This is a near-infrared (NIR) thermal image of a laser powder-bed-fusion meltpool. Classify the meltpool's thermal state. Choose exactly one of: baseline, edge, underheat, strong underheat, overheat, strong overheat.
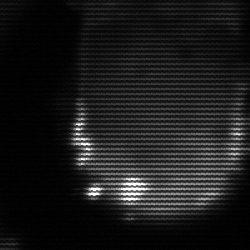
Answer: edge